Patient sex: M
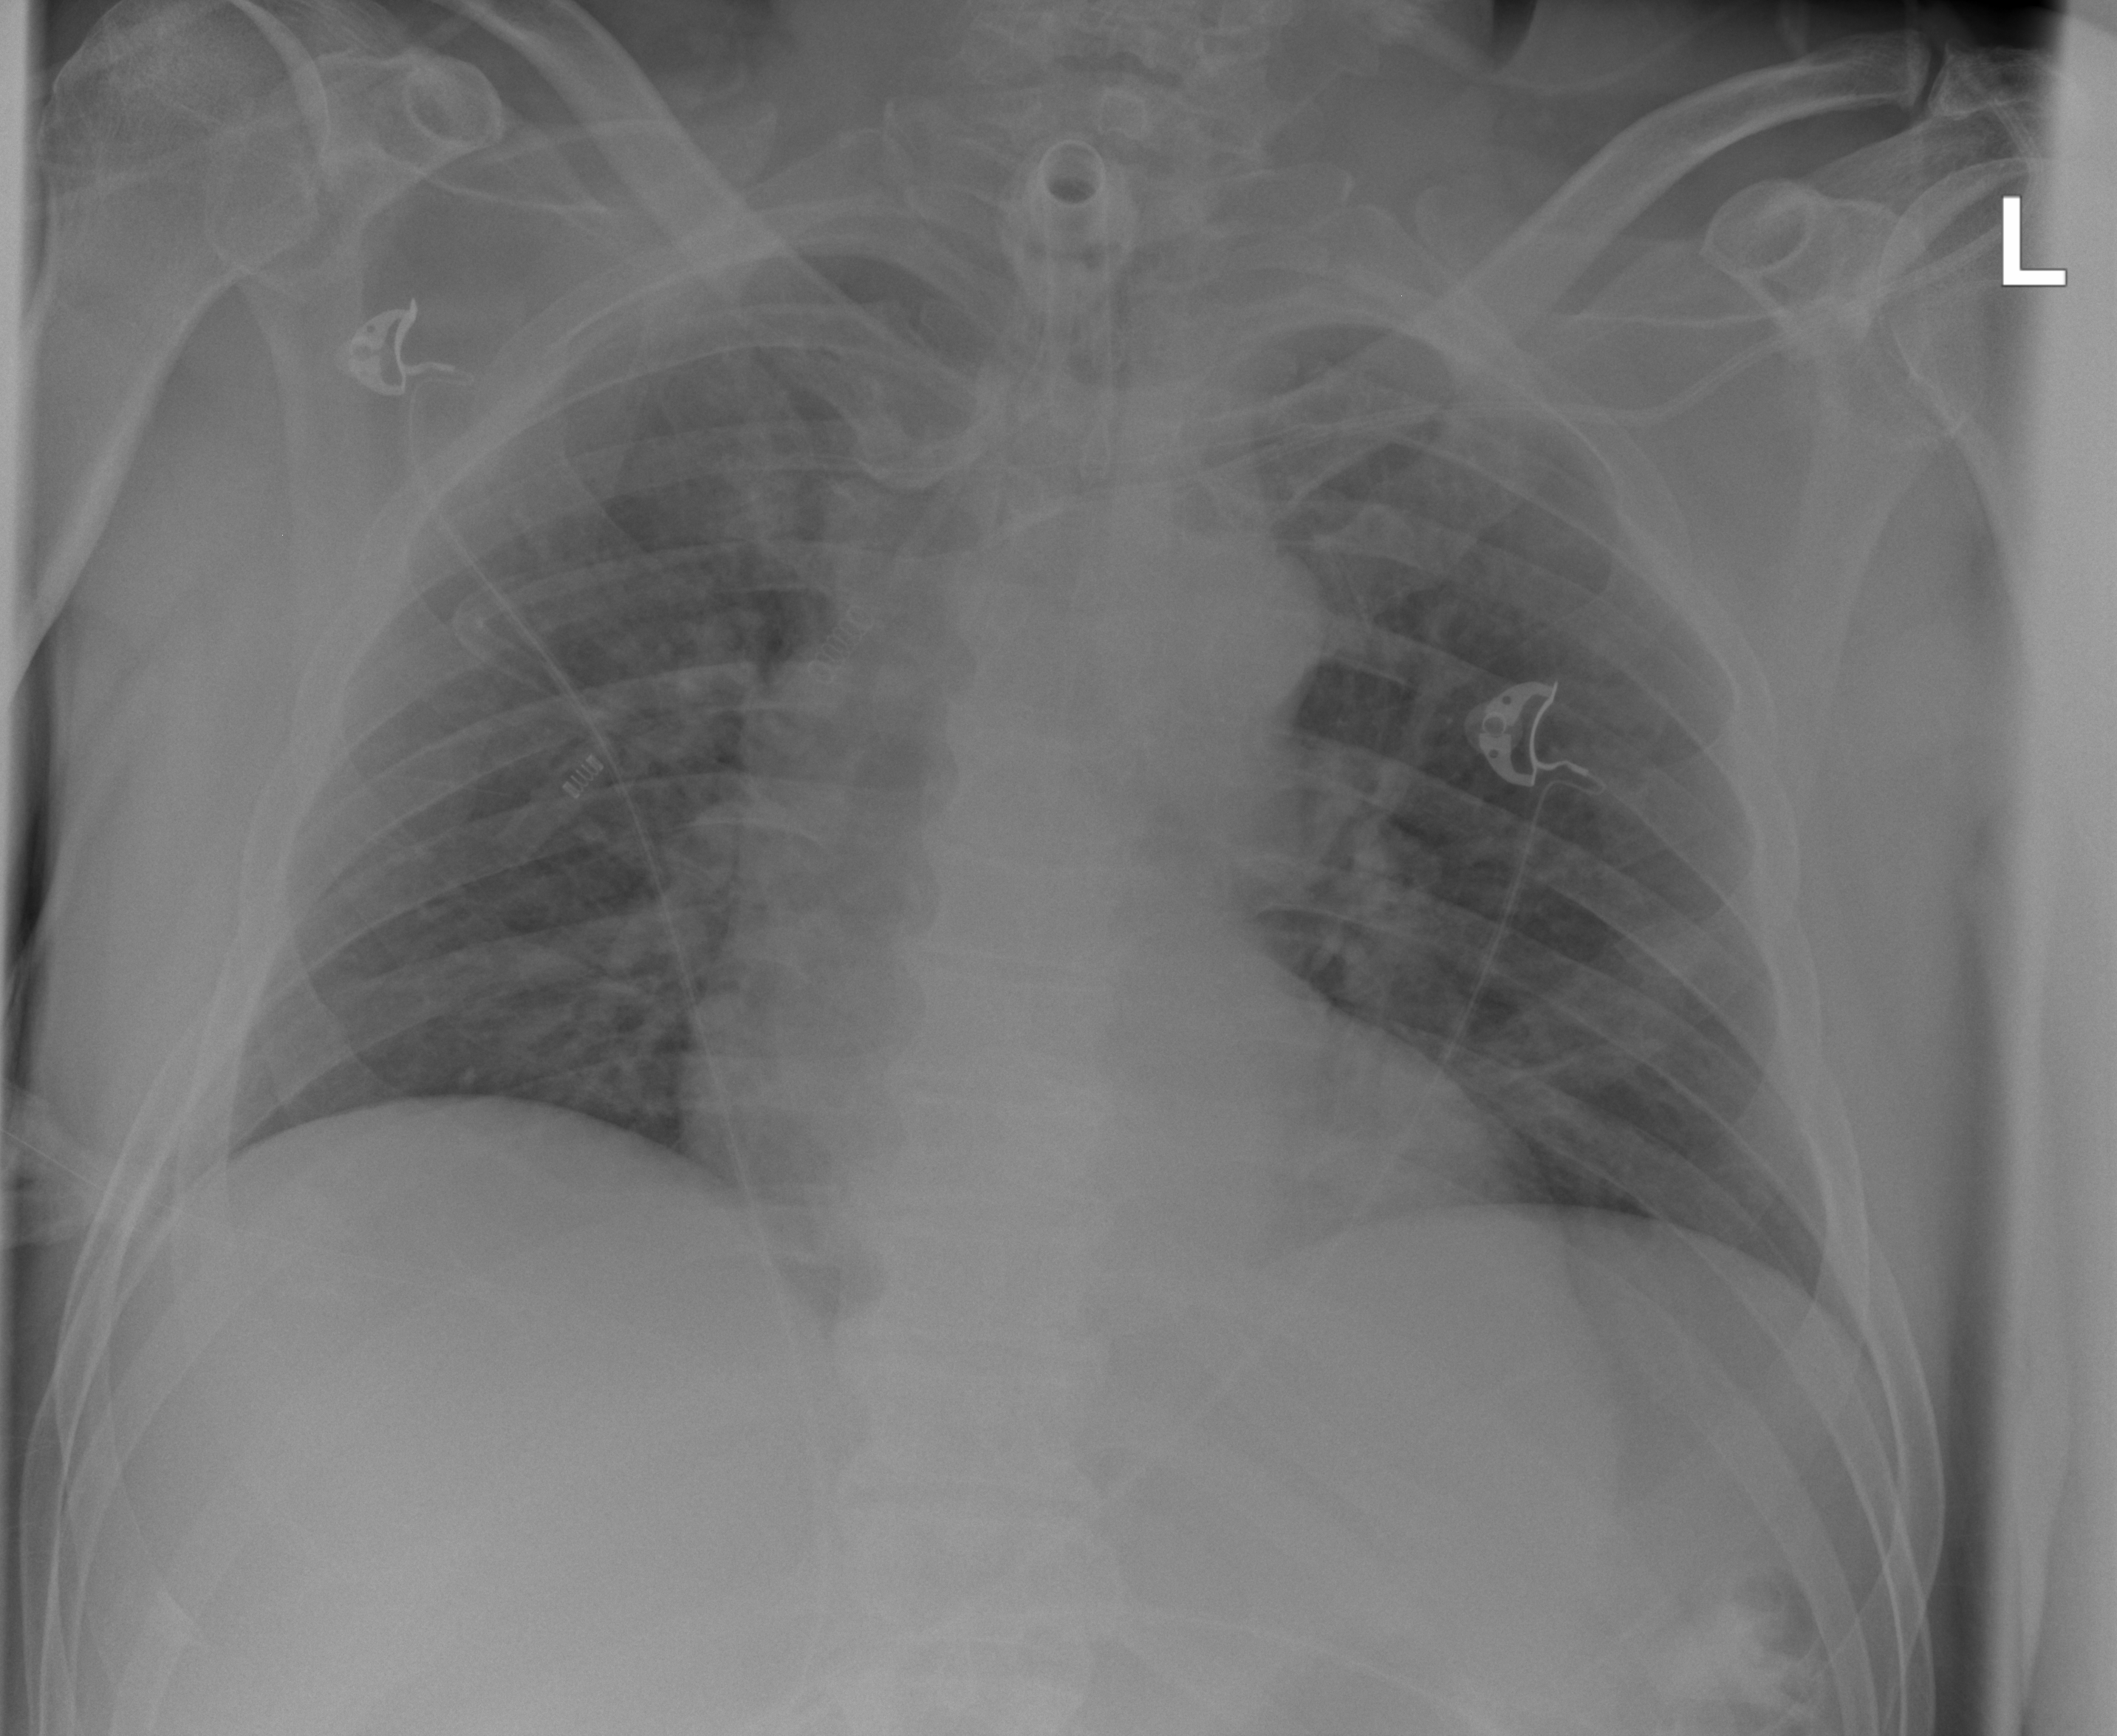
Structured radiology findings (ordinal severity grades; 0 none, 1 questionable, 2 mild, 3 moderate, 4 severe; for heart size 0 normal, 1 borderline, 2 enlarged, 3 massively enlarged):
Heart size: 1
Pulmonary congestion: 2
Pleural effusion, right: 0
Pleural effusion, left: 0
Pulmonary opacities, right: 0
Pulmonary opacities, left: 0
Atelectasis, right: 0
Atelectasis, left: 2